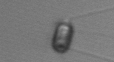
Label: Chaetoceros